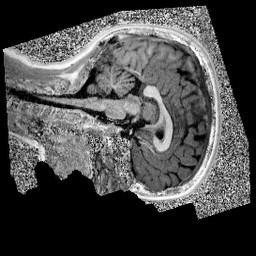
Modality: UNIT1
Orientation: sagittal
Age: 9
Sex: female
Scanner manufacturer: siemens
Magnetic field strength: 3 T
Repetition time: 4 s
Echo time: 0.00299 s